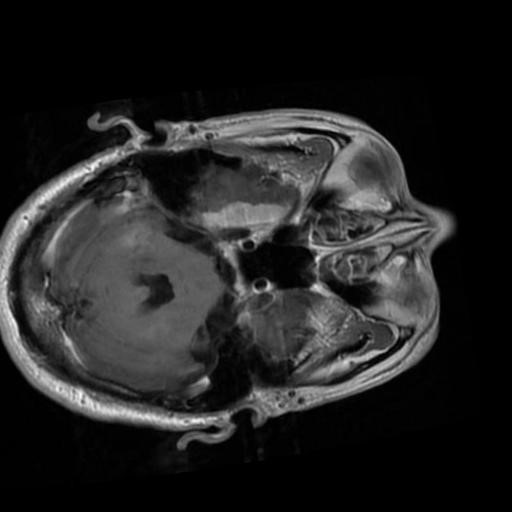
Label: brain_menin